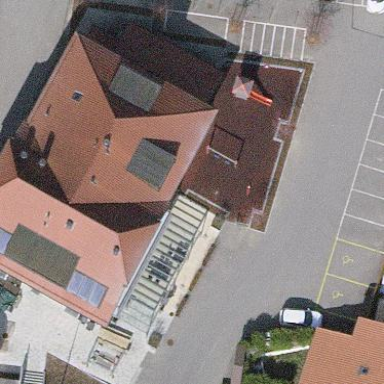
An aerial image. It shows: Building that houses restaurant.